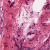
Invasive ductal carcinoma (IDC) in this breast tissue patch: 0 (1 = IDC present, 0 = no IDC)